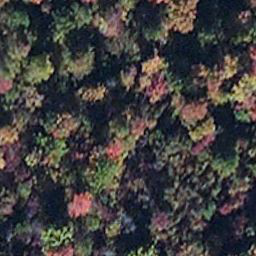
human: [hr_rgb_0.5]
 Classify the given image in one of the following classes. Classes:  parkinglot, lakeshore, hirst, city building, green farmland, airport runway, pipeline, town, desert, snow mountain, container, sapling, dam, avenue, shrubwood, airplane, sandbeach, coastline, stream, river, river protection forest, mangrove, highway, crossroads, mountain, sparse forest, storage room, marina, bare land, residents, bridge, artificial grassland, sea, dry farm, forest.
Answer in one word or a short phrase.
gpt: mangrove